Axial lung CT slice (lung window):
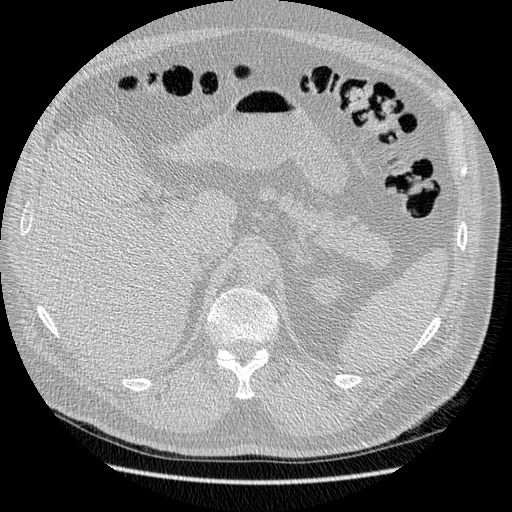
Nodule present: no